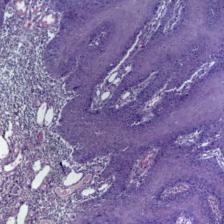
Diagnosis: OSCC